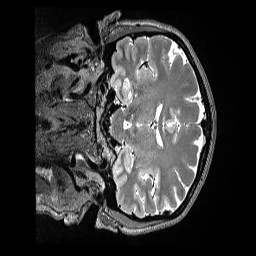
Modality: T2w
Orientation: coronal
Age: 48
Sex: female
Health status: ill
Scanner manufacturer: siemens
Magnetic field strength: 3 T
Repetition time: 3.2 s
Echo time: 0.564 s